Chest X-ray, AP view. Patient: 49 years old, sex F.
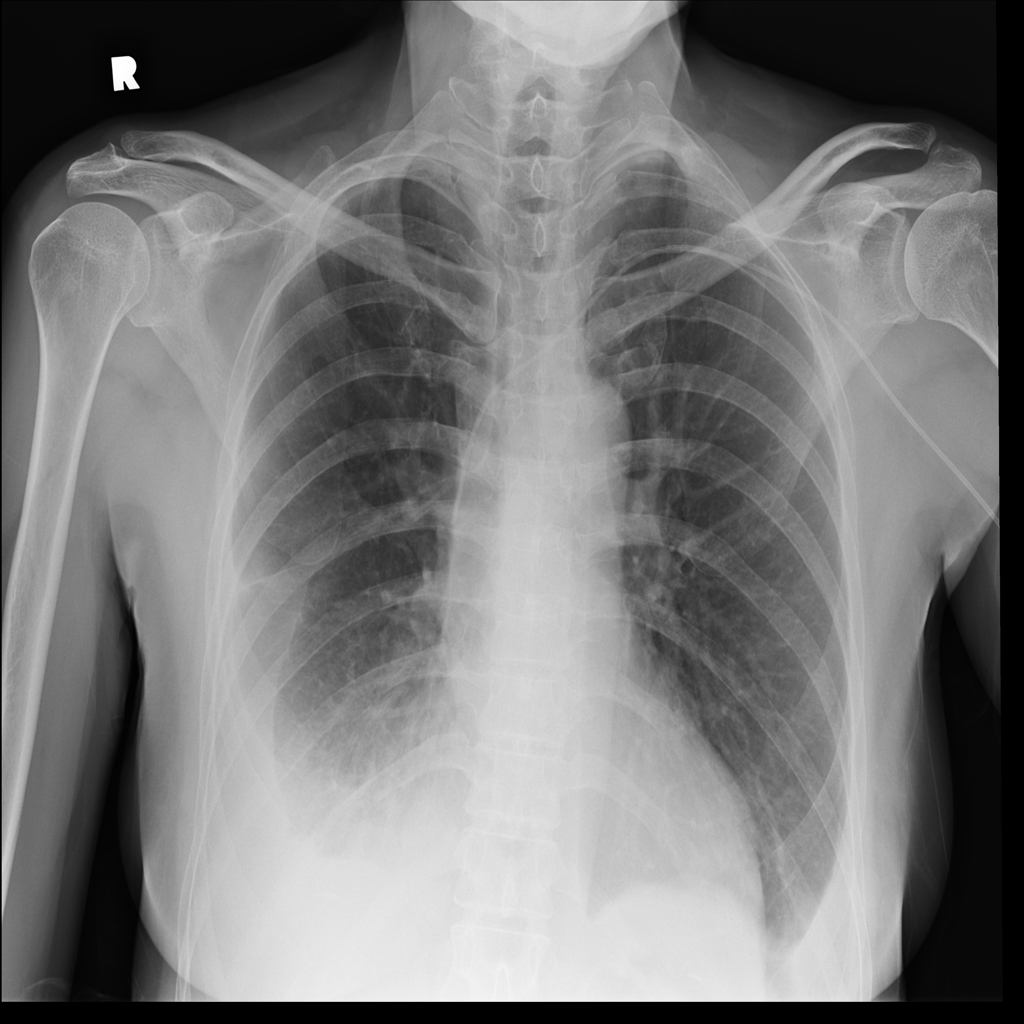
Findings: Effusion